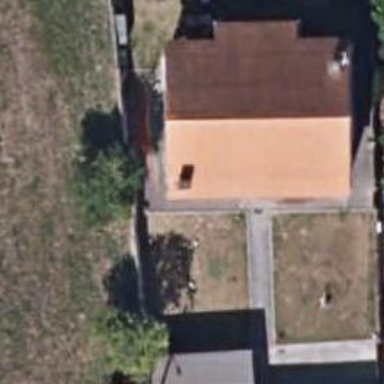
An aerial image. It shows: Simple and straightforward house.